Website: ulta-beauty
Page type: address-validator
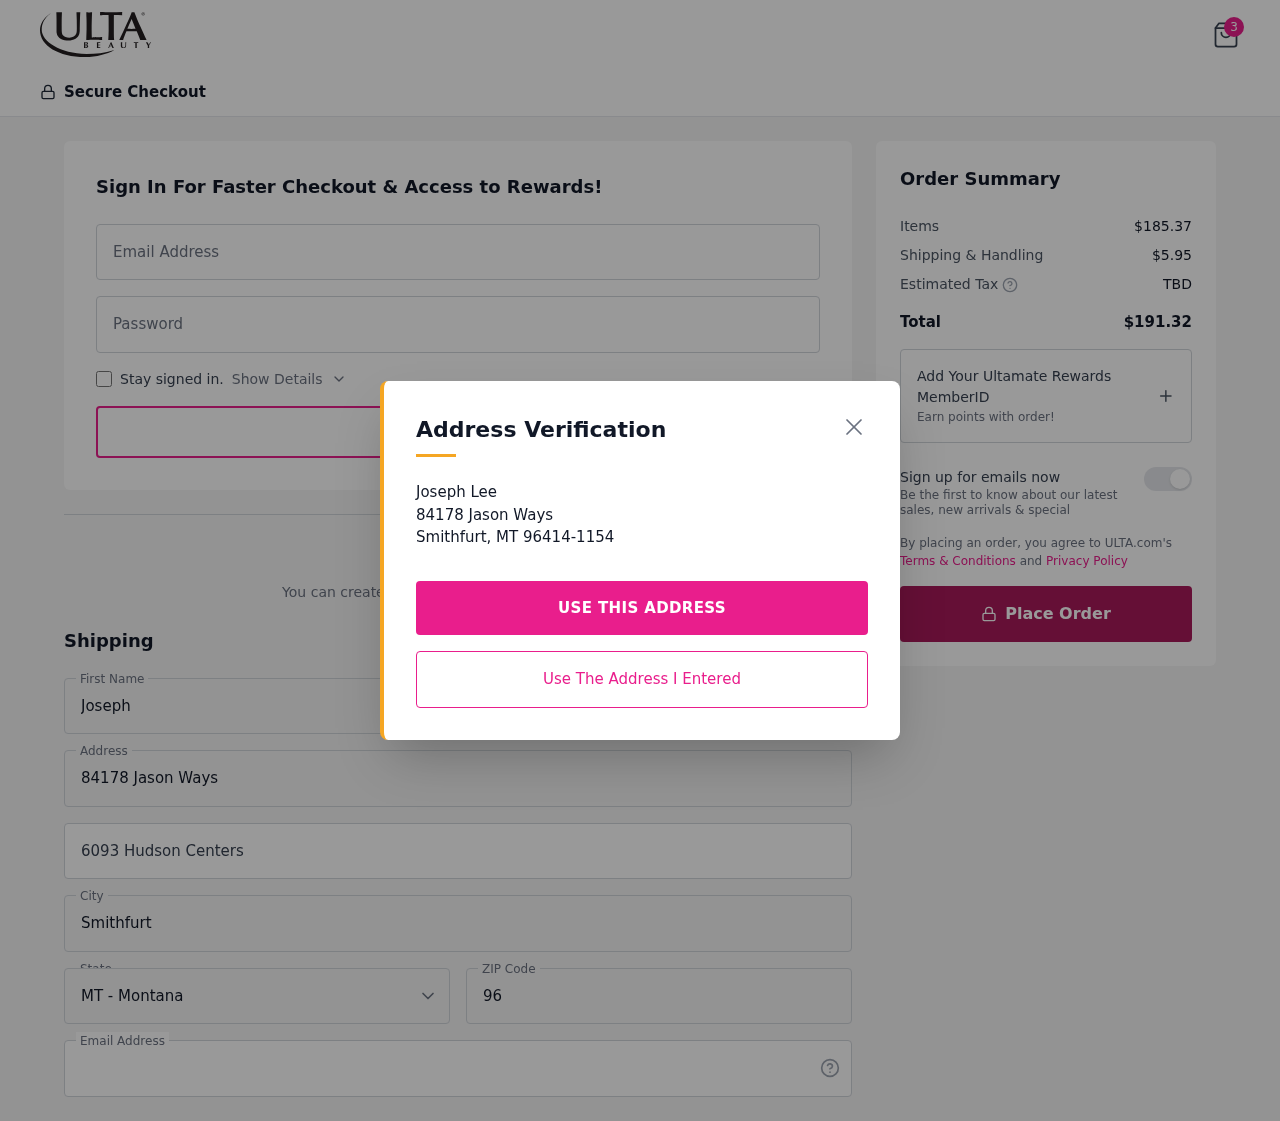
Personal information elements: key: PII_CITY
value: Smithfurt
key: PII_EMAIL
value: jlee@yahoo.com
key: PII_FIRSTNAME
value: Joseph
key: PII_LASTNAME
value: Lee
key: PII_POSTCODE
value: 96414
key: PII_STATE_ABBR
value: MT
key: PII_STREET
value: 84178 Jason Ways
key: PII_STREET2
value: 84178 Jason Ways
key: PII_STREET2
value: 6093 Hudson Centers
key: PII_FULLNAME2
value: Joseph Lee
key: PII_CITY2
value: Smithfurt
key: PII_STATE_ABBR2
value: MT
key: PII_POSTCODE_FULL
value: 96414
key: PII_POSTCODE_EXT
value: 1154
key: PII_POSTCODE_NUMERIC
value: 96414
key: PII_POSTCODE_EXT_NUMERIC
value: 1154
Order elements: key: ORDER_NUM_ITEMS
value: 3
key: ORDER_SUBTOTAL
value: $185.37
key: ORDER_SHIPPING_COST
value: $5.95
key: ORDER_TOTAL
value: $191.32